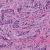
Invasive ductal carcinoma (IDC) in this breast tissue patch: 1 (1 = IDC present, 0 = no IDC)